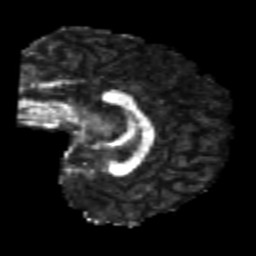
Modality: FA
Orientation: sagittal
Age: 25
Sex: female
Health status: healthy
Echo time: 0.074 s